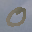
Label: 0